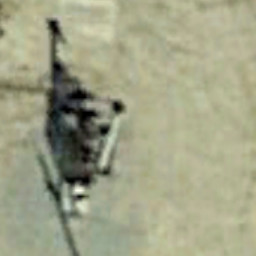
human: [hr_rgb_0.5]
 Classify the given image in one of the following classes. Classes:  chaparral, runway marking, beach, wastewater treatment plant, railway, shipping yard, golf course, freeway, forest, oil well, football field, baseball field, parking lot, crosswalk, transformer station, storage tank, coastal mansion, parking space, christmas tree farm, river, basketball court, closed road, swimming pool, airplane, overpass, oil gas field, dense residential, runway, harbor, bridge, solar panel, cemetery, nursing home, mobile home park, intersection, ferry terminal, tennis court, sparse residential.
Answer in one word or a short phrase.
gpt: oil well